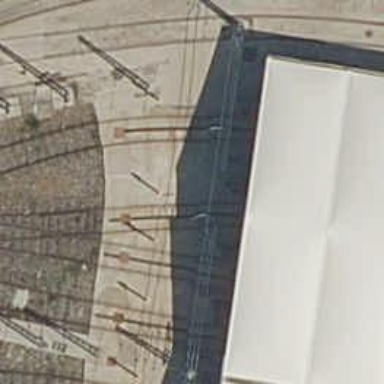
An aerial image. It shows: Yard with electrified contact line.